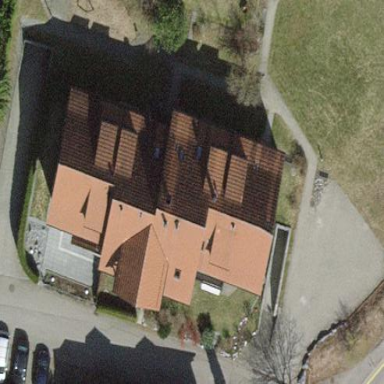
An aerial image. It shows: Red-roofed apartment building.